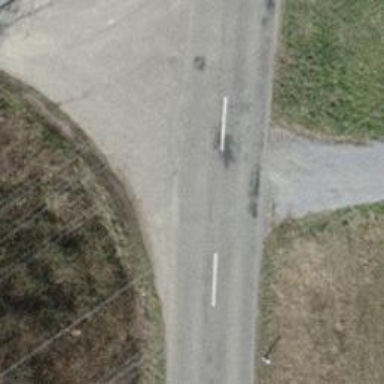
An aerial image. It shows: Asphalt road classified as tertiary.